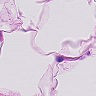
Metastatic tissue present: no